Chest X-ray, PA view. Patient: 43 years old, sex M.
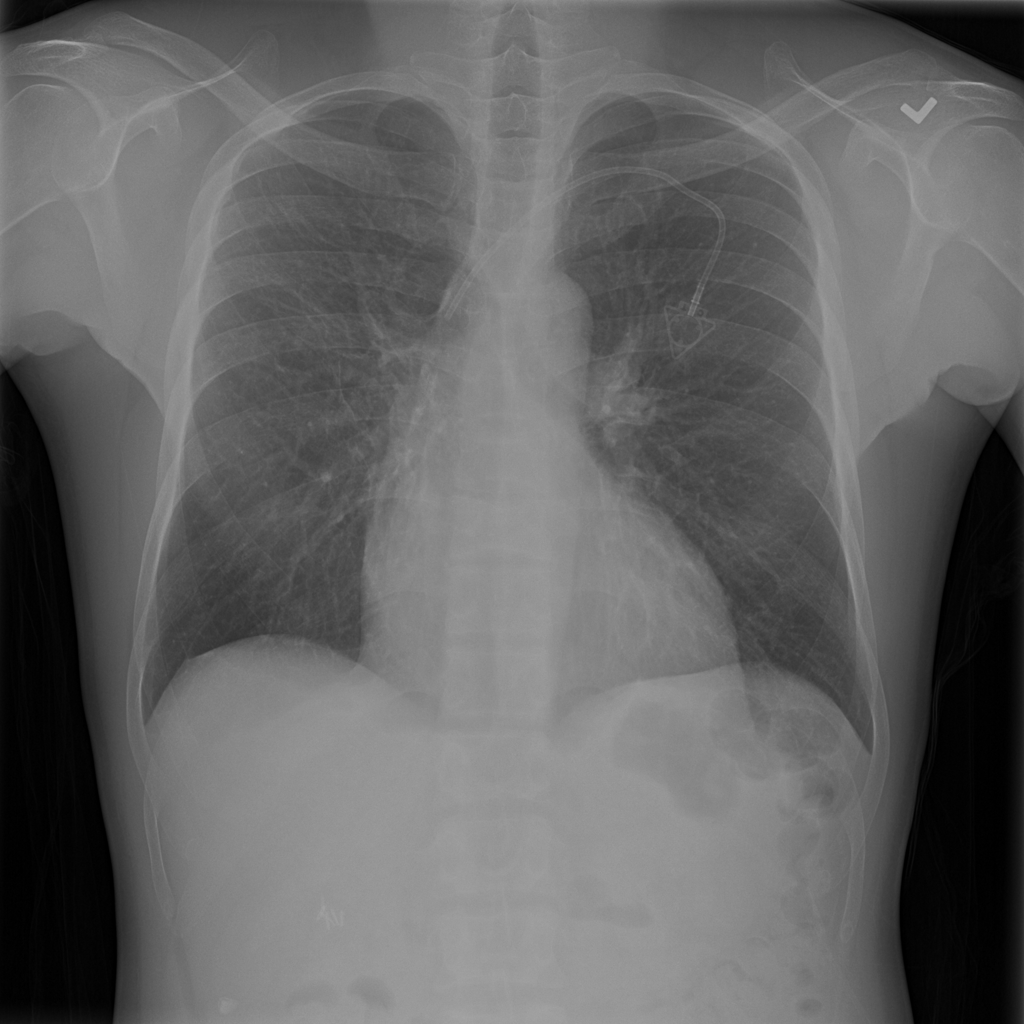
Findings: No Finding